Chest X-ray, AP view. Patient: 28 years old, sex M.
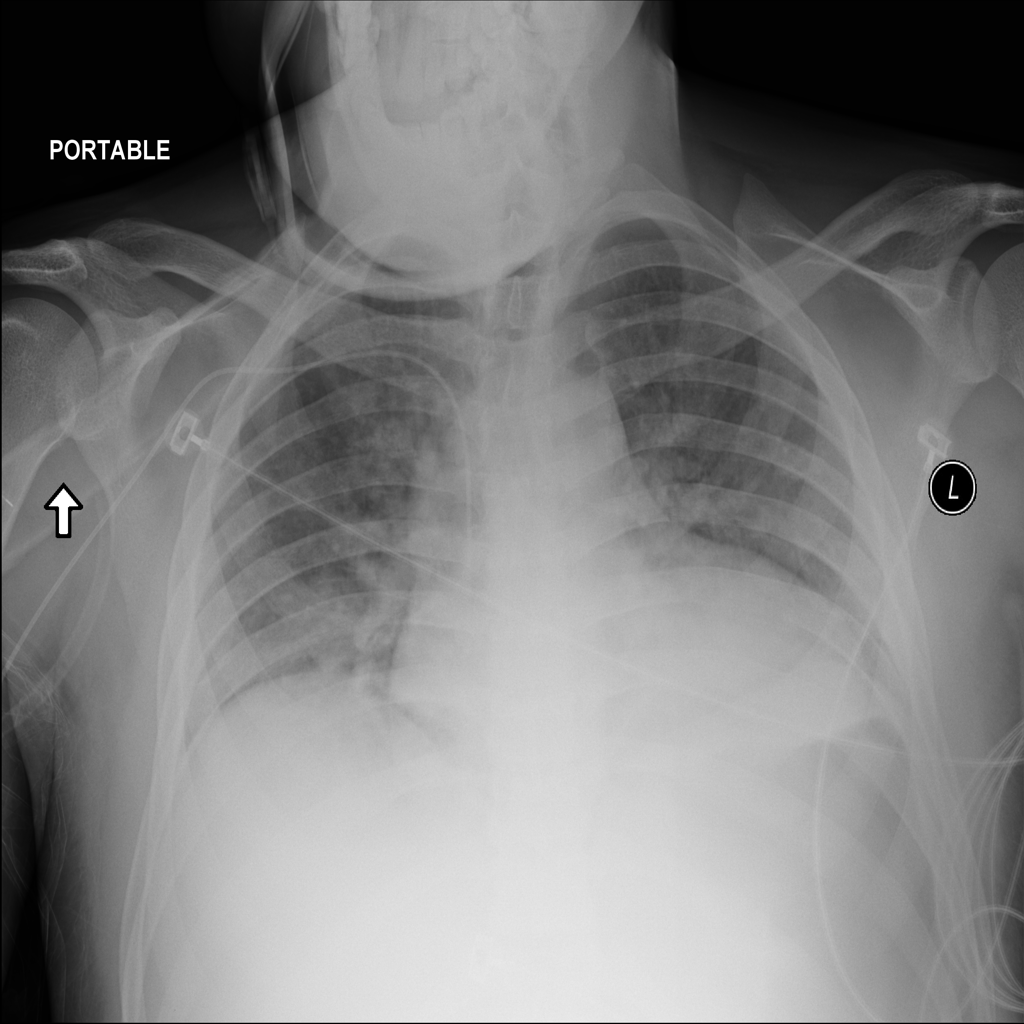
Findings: No Finding